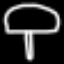
Label: mushroom